Field crop: maize
Growth stage: 2
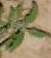
Species: atriplex